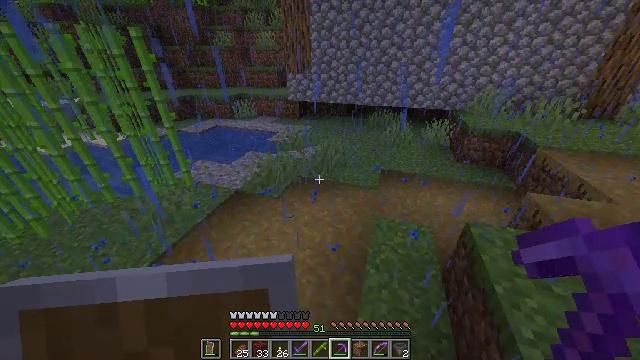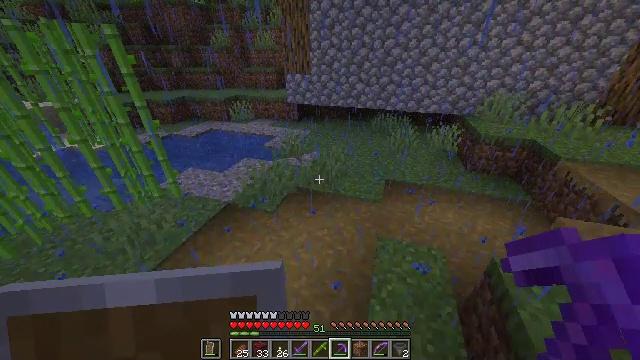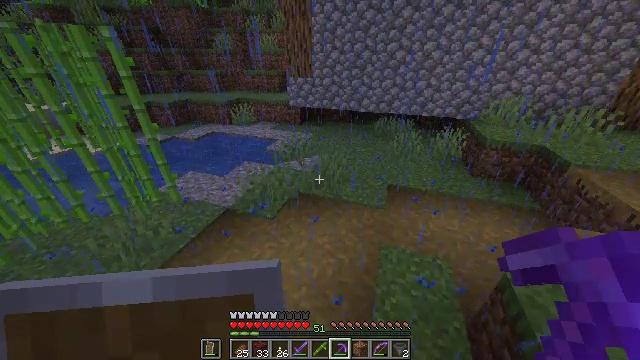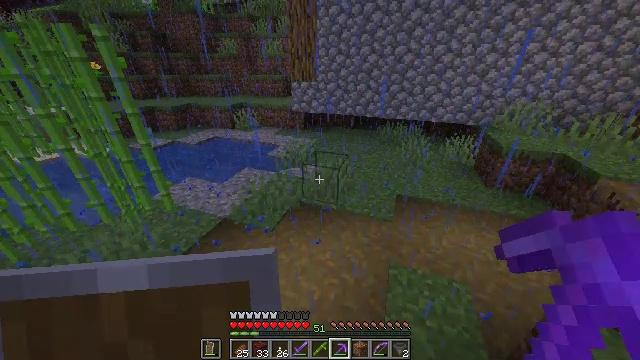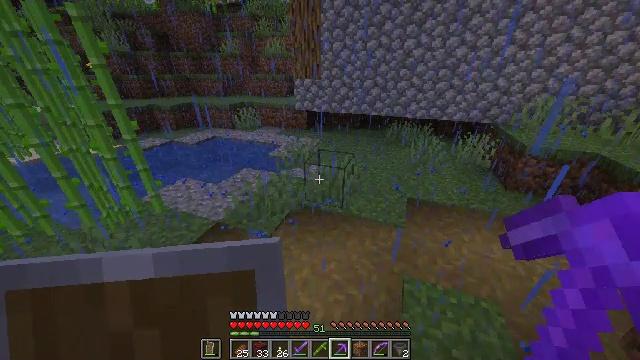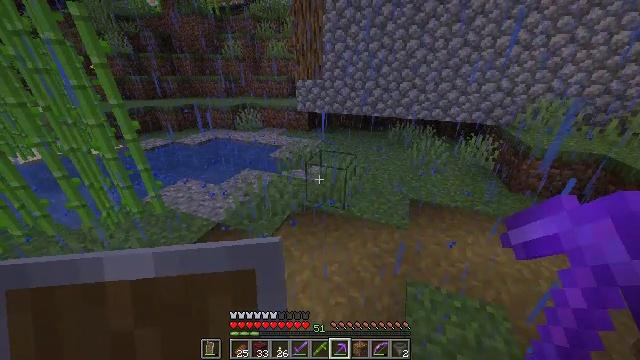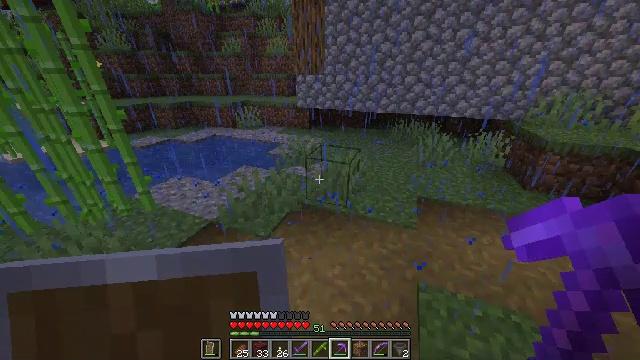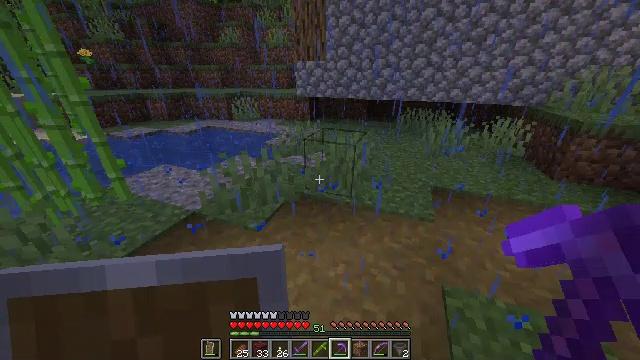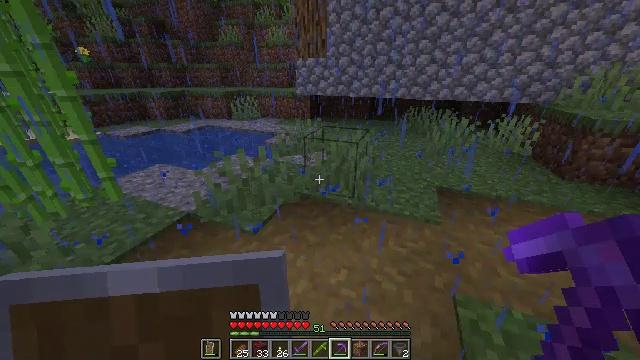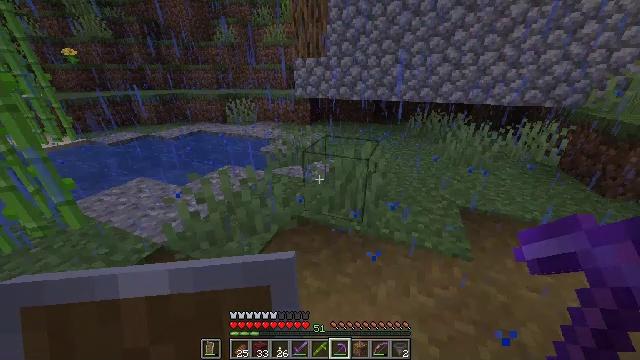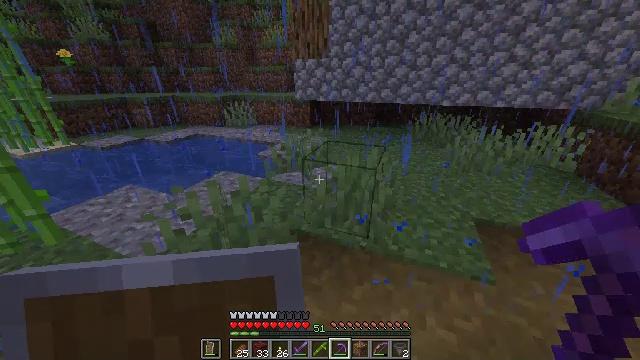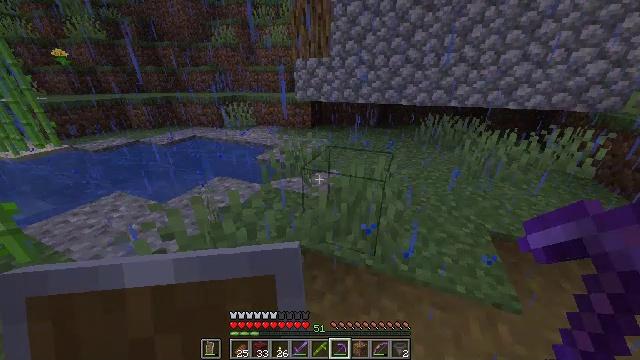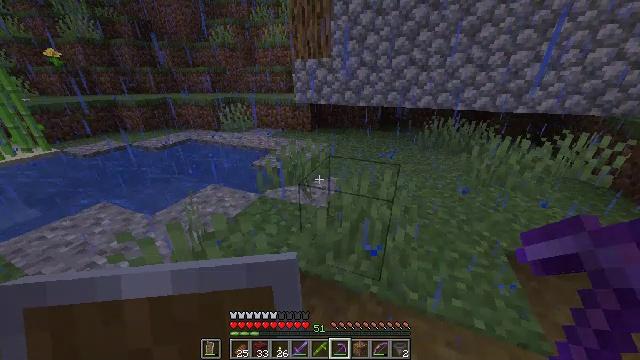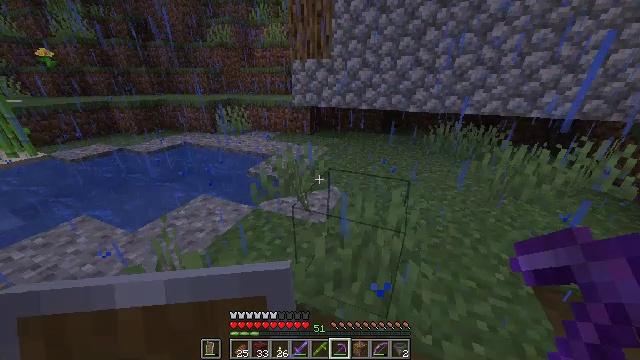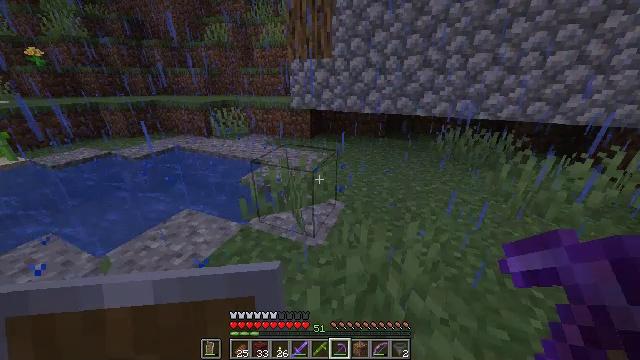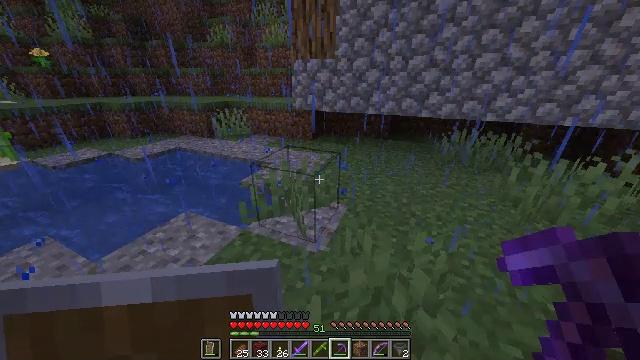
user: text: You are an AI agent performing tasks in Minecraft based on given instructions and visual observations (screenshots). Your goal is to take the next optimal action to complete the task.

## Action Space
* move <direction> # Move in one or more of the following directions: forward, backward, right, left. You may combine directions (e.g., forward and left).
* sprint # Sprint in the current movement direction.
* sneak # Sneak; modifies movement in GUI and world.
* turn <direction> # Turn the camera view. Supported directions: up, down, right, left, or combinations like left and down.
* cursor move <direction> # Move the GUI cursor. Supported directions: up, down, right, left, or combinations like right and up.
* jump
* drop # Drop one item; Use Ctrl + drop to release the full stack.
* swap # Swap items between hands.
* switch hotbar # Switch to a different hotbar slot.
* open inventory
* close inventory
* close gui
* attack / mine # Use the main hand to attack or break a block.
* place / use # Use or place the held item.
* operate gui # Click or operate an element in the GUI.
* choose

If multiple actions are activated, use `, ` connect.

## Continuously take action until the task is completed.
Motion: motion action
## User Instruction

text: Drop a bamboo.
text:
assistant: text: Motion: move forward
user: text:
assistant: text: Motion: move forward
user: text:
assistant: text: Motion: move forward, turn left and up
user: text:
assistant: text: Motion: move forward
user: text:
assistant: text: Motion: move forward
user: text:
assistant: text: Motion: move forward
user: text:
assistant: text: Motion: move forward
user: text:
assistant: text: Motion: move forward
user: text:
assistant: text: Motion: move forward
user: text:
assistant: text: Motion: move forward
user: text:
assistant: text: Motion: move forward
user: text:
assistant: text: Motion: move forward
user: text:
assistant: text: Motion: move forward
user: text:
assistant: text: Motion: move forward
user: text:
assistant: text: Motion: move forward
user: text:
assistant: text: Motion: move forward
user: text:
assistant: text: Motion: move forward
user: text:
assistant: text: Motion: move forward, turn left
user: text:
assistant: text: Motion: move forward
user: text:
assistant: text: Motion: move forward, turn left
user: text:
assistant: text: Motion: move forward, turn left
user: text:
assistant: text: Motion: move forward, turn left
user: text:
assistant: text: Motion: move forward, turn left and up
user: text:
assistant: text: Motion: move forward, turn left
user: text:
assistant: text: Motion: move forward, turn left
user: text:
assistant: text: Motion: move forward, turn left
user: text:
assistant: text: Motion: move forward, turn left
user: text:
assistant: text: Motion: move forward, turn left
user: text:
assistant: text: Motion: move forward
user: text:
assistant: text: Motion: move forward